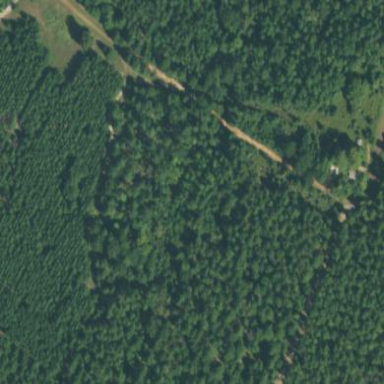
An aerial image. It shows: Evergreen needle-leaved forest.